Interaction volume radius: 5 \u00c5
Interaction volume height: 10 \u00c5
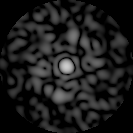
Disorder parameter: 0.8082